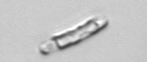
Label: Guinardia_striata